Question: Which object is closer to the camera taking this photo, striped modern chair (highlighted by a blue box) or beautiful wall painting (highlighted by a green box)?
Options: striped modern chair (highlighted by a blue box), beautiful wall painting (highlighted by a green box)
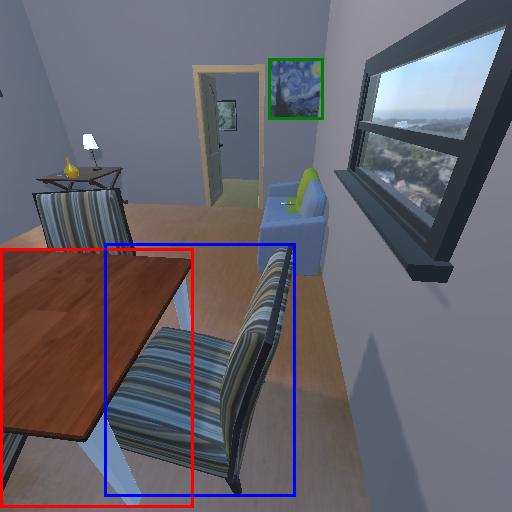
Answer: striped modern chair (highlighted by a blue box)